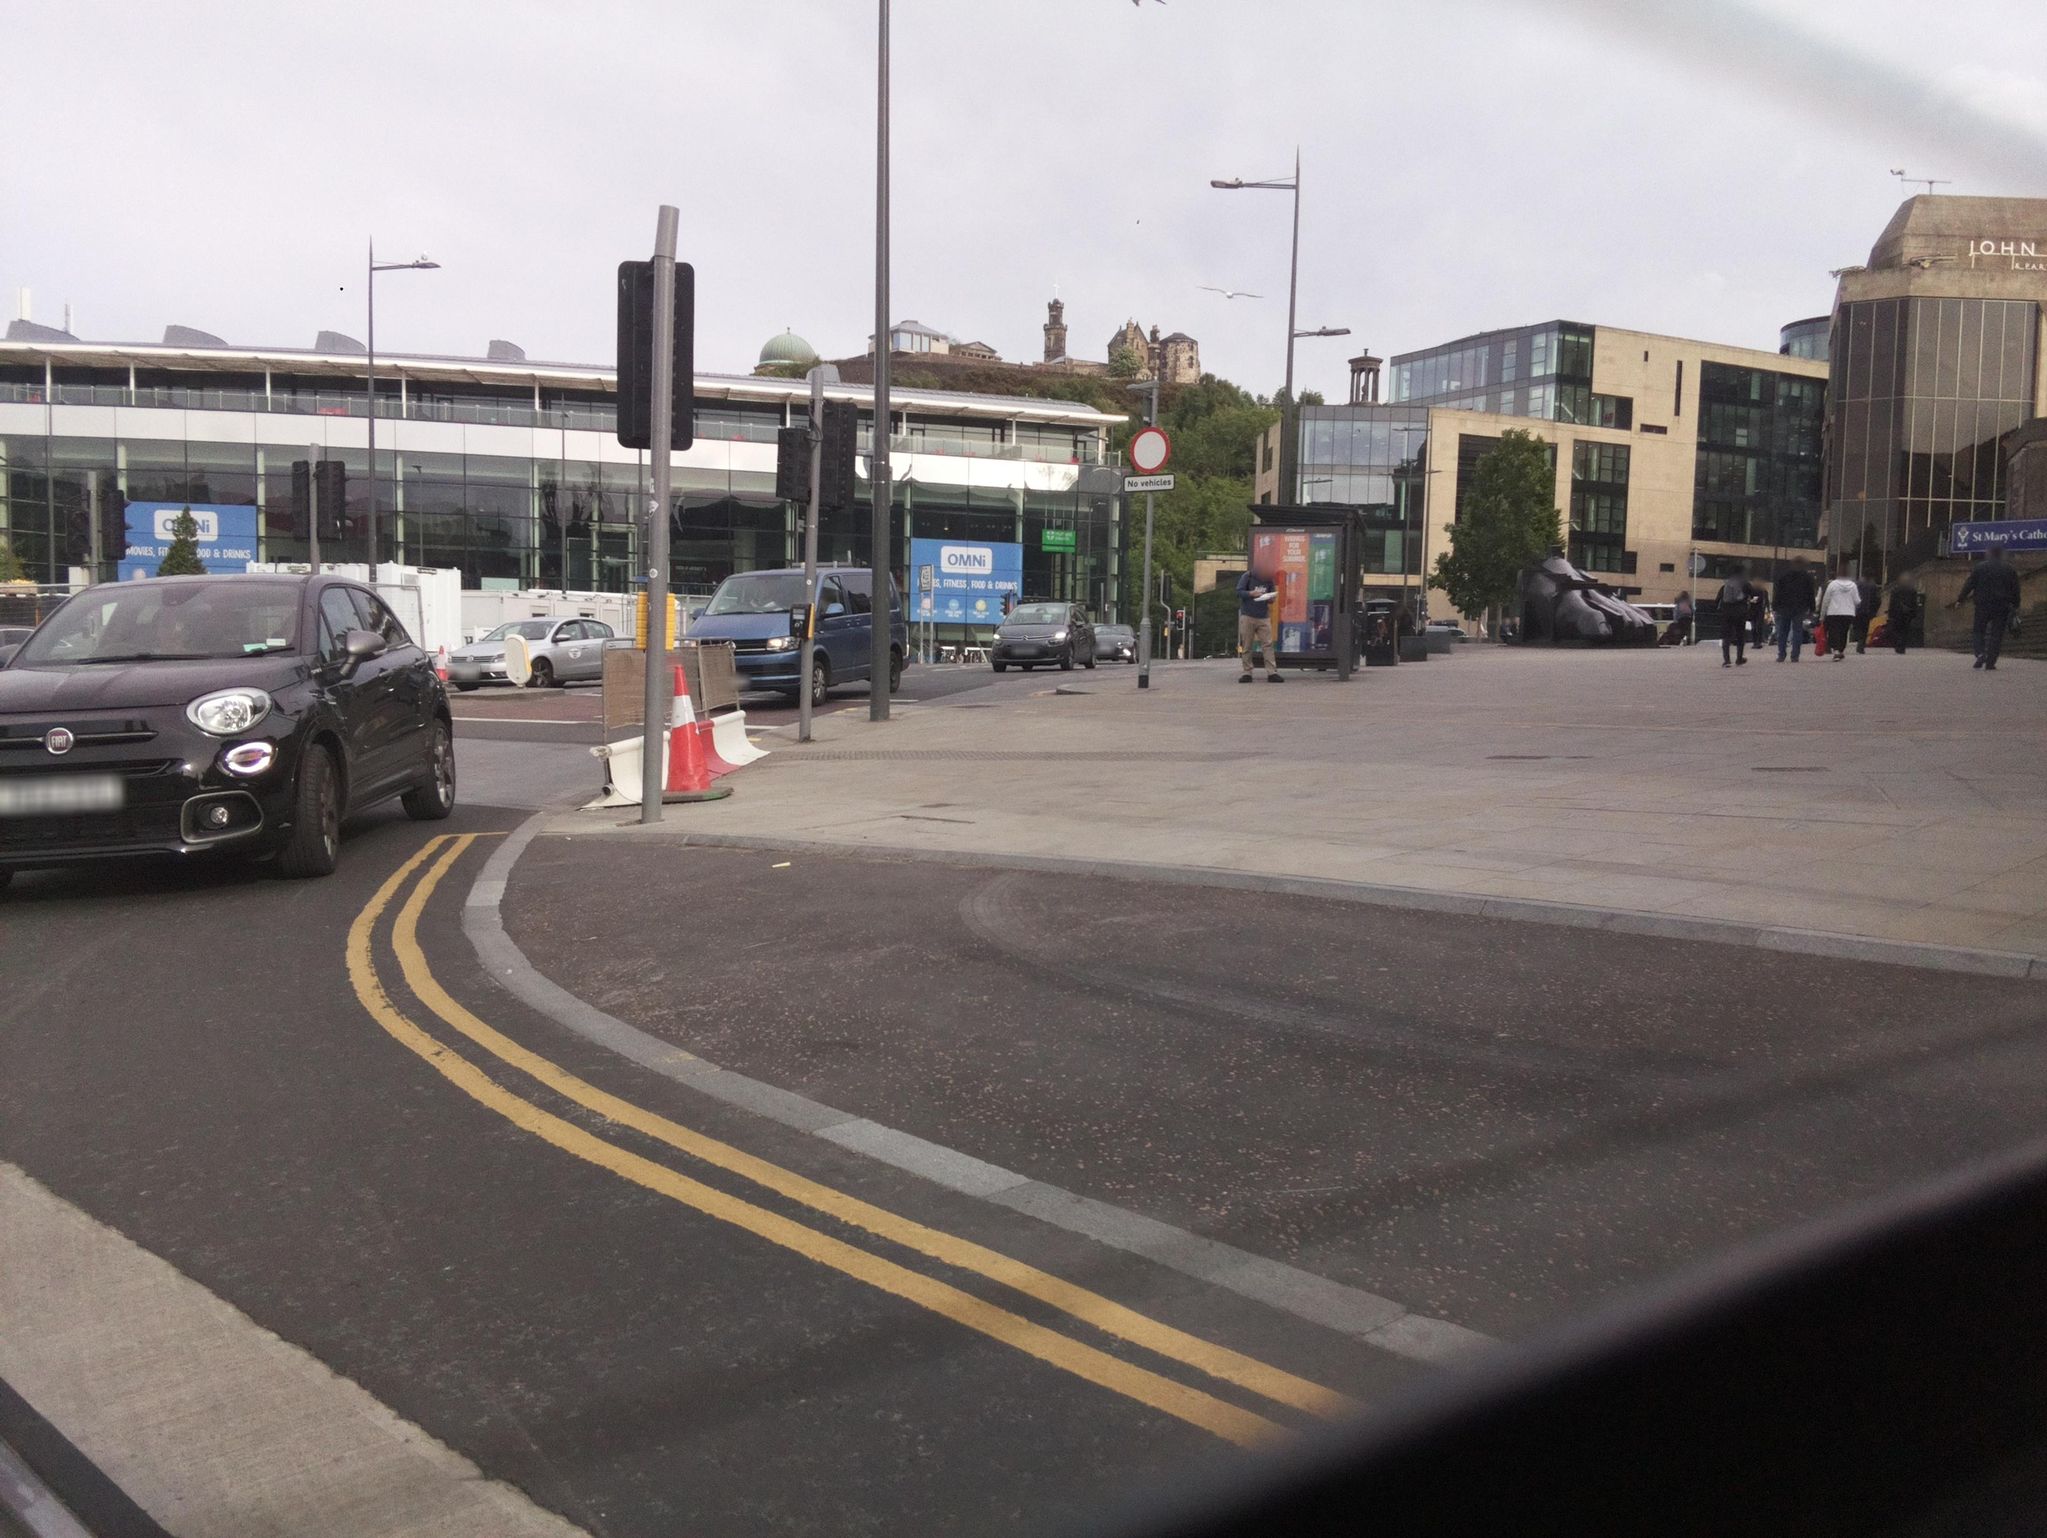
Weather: clear
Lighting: day
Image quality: good
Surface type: driving surface
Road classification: secondary
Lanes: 1
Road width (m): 4
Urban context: urban centre
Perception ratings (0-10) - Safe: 5.64, Lively: 6.48, Beautiful: 5.86, Boring: 2.9, Depressing: 2.86, Wealthy: 2.08